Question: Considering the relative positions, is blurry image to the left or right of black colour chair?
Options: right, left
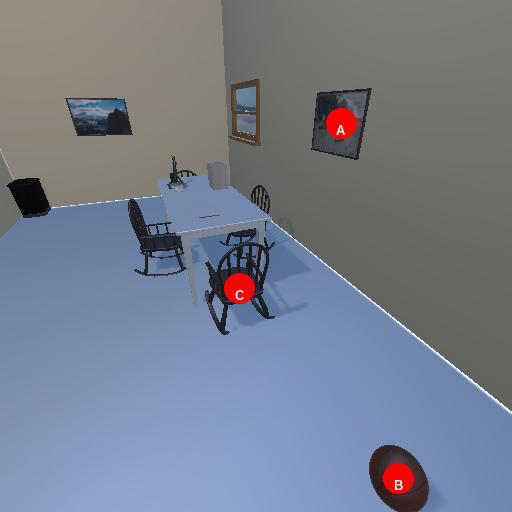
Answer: right